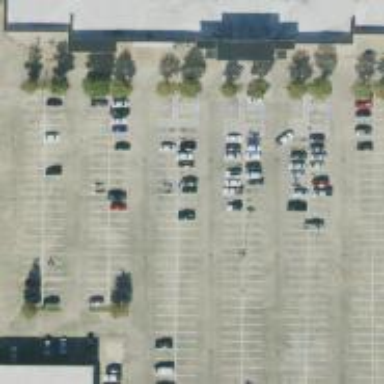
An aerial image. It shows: Parking space is available.